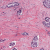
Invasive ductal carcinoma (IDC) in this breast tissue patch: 1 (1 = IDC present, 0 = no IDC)